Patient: sex M, age 30
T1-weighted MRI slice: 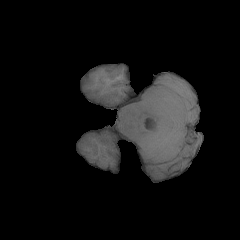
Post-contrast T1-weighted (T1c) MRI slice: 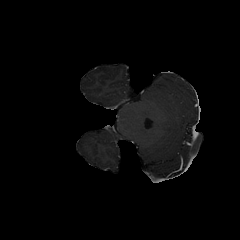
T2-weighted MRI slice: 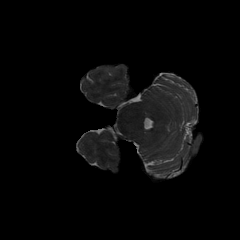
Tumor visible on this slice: no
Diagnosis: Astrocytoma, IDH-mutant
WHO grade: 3